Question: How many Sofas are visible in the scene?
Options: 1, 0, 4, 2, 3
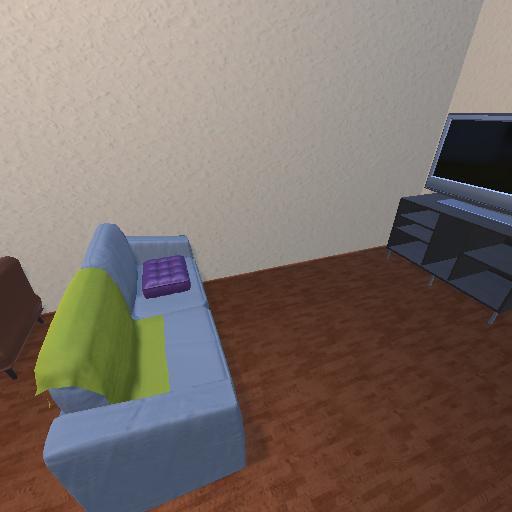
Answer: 1